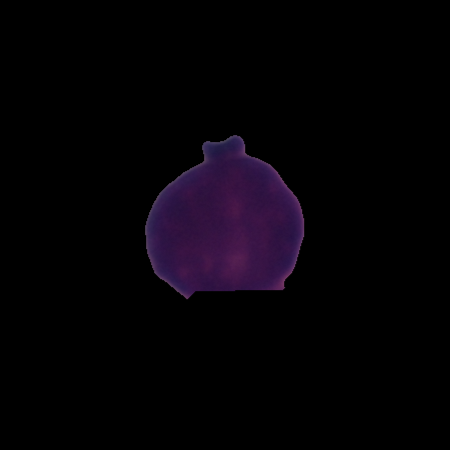
Label: healthy